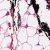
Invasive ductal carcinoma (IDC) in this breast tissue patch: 0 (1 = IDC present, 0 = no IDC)